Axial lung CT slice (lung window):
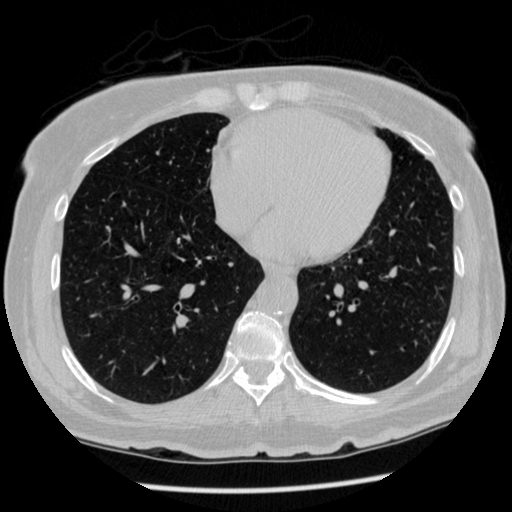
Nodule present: no